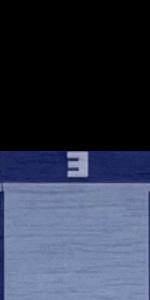
Label: Empty